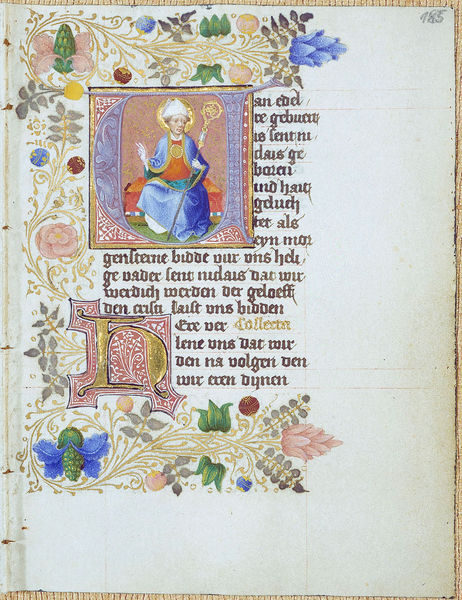
Titel: Lochner-Gebetsbuch
Künstler: Stefan Lochner
Institution: Darmstadt, Universitäts- und Landesbibliothek
Schlagwörter: blau, blätter, mann, weiß, grün, blume, blumen, bunt, frau, schwarz, blüte, blüten, rose, rot, ornament, bibel, gold, pflanzen, ranken, trauben, schrift, stab, ähre, bischof, papst, wein, dekor, deutsch, seite, text, buchstaben, initiale, verziert, geblümt, erzbischof, heiliger, mitra, traube, hopfen, miniatur, altdeutsch, handschrift, zapfen, testament, latein, bischofsstab, buchmalerei, majuskel, codex, sss, reichenau, handschrif, a, h, lochner, sakramentar, eranken, insulare buchmalerei